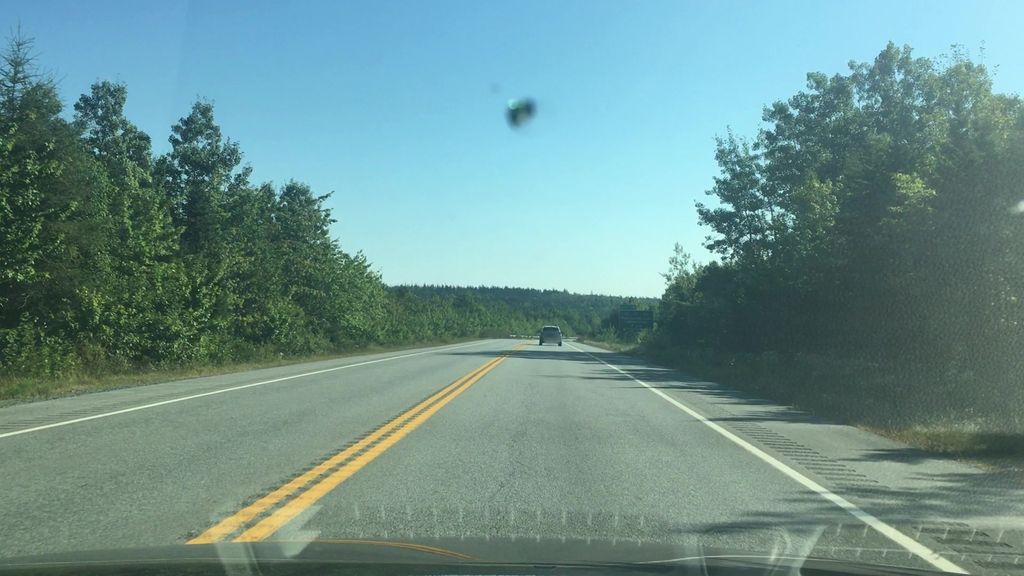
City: halifax